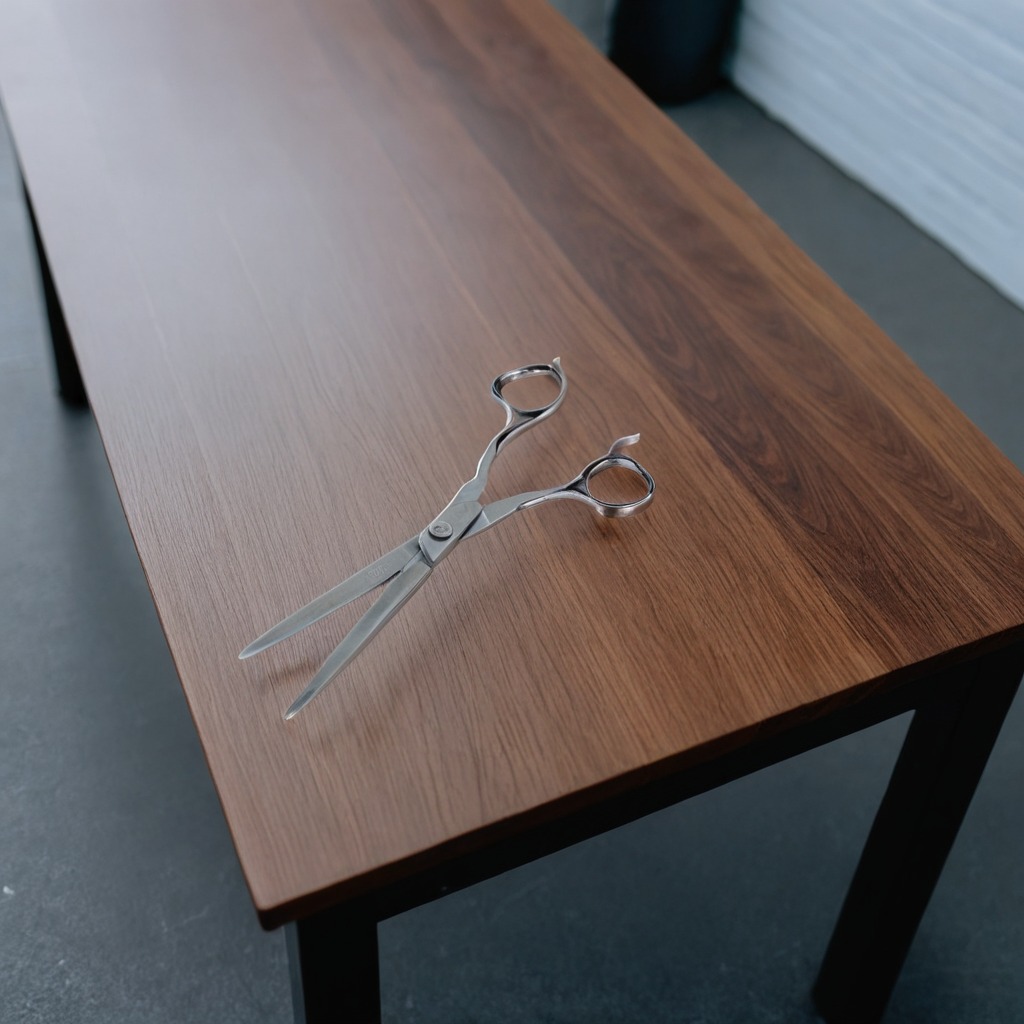
A scissor lying on the table in the garage at twilight.